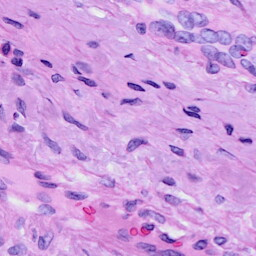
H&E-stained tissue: Cervix